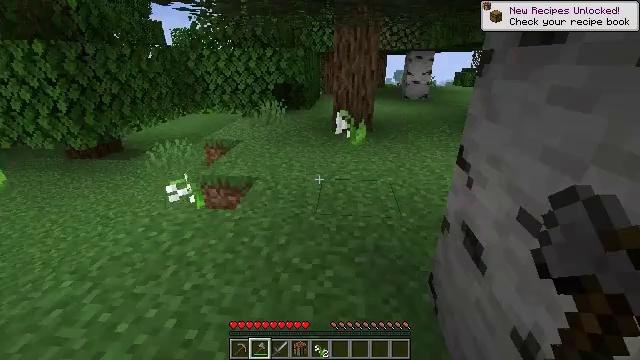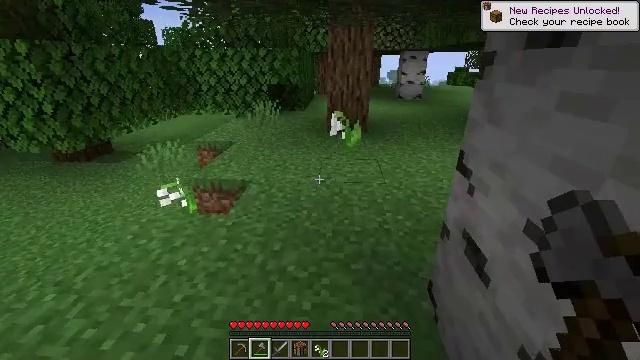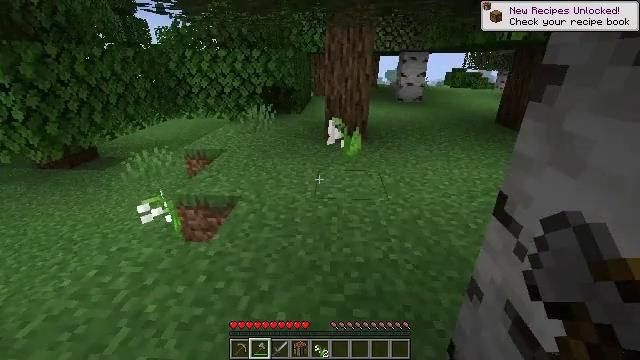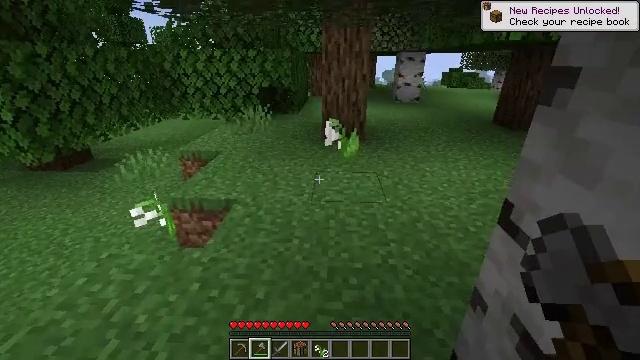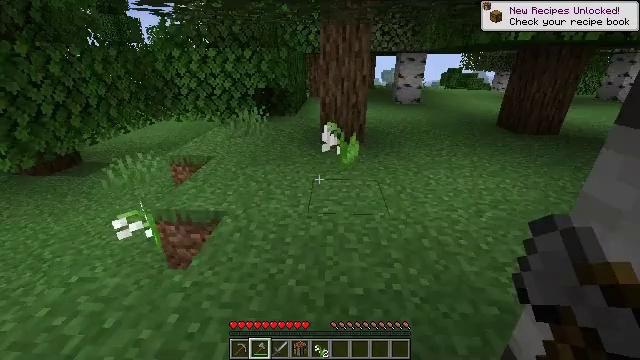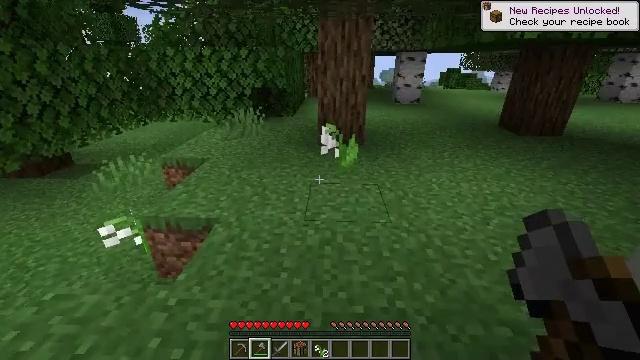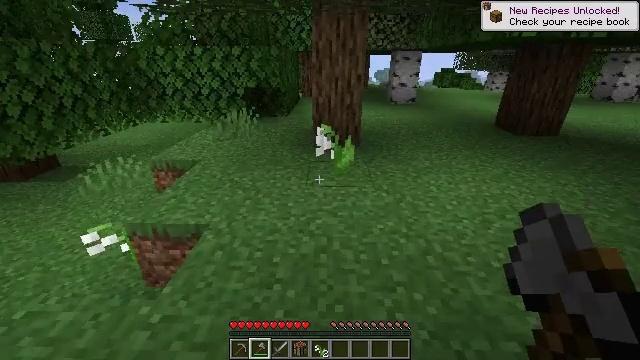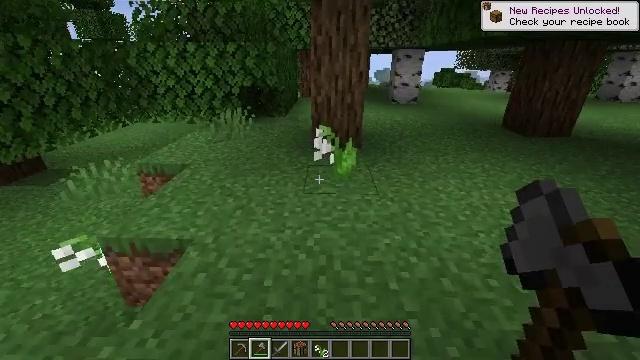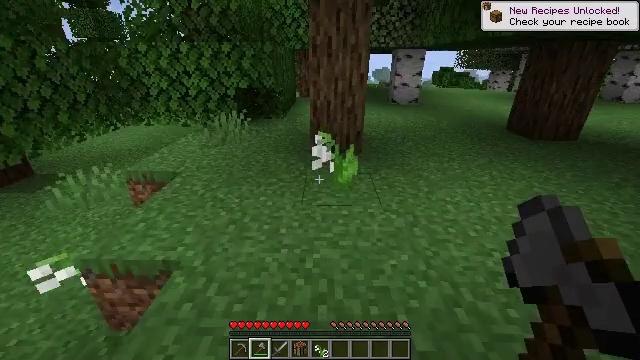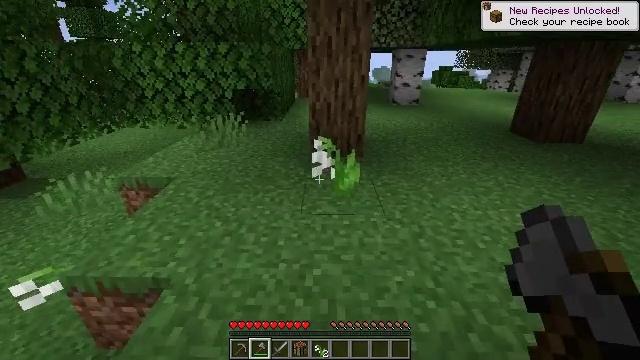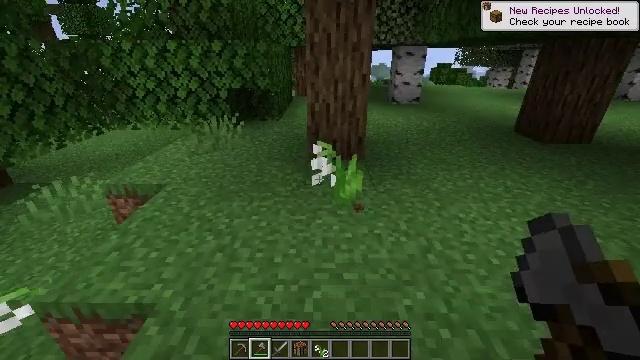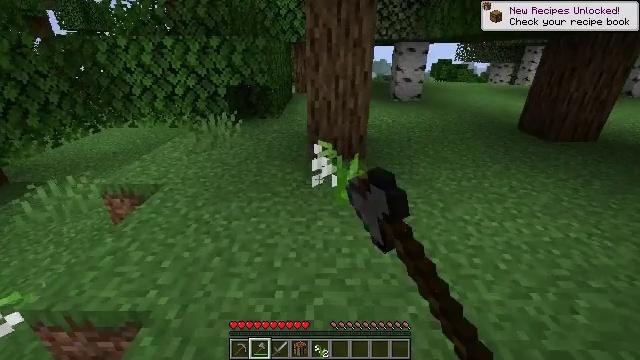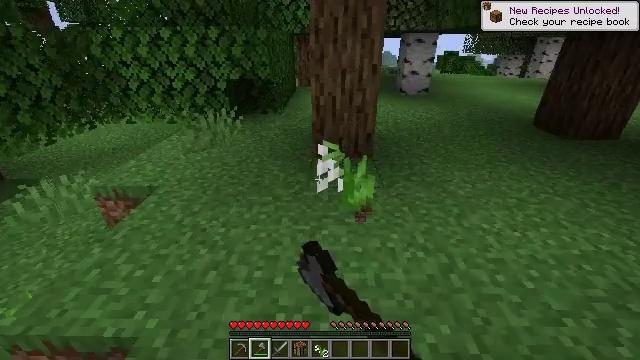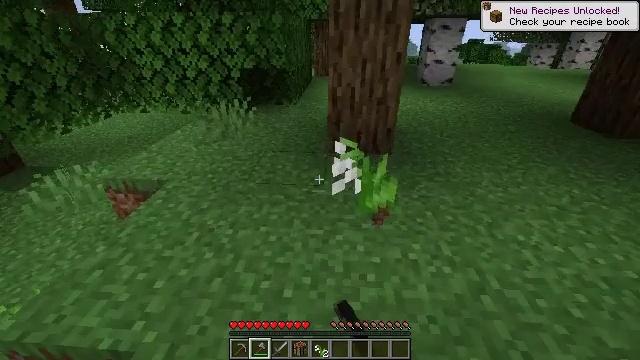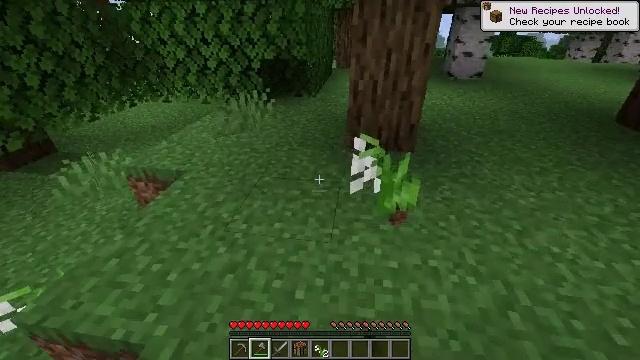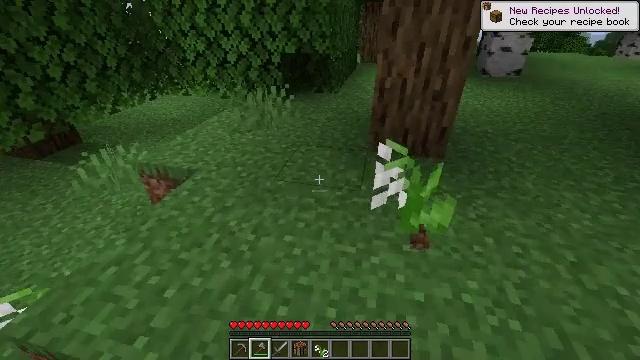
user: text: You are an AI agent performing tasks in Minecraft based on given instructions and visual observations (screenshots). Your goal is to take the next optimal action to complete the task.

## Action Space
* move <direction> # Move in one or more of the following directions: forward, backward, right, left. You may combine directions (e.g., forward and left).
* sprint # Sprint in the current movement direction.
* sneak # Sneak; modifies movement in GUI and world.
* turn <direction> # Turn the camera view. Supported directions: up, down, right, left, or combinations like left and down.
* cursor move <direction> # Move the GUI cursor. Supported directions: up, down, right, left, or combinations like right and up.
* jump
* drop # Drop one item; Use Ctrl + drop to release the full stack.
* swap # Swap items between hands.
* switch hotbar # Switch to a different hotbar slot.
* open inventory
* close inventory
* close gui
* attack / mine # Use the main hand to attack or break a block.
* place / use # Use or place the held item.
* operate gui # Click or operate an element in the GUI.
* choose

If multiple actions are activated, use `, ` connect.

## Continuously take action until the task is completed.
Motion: motion action
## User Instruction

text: Pick the delicate lily of the valley flower.
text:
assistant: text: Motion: move forward, turn right
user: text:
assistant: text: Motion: move forward
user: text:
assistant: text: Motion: move forward
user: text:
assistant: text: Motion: move forward
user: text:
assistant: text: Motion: move forward
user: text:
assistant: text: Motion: move forward, turn right
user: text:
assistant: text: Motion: move forward
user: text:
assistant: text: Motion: move forward
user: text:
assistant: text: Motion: move forward
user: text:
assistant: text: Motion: move forward, attack / mine
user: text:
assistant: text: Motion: move forward, attack / mine
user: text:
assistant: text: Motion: move forward, turn down, attack / mine
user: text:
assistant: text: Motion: move forward, turn left and down
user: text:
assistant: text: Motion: move forward, turn left and down
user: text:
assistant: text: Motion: move forward, turn left and down
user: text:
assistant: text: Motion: move forward and move right, turn left
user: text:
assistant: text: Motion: move forward and move right, turn left and down
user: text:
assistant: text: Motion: move right, turn left
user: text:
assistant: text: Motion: move right
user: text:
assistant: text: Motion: move right
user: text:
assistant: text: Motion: move right
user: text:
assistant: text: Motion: turn left and down
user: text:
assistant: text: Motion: turn left and down, attack / mine
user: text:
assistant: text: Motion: turn left and down, attack / mine
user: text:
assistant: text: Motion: turn left and down, attack / mine
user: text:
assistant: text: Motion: turn left
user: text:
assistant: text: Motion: turn left, attack / mine
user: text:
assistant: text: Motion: turn left, attack / mine
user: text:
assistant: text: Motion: attack / mine
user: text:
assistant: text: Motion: turn left and up, attack / mine